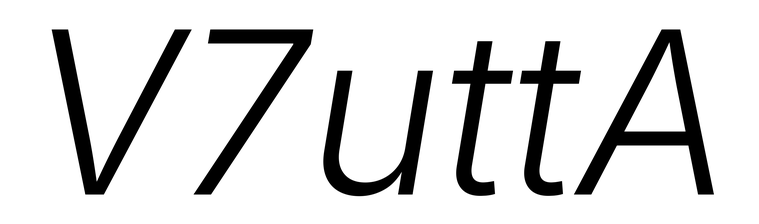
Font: Inter-Italic_Light_Italic